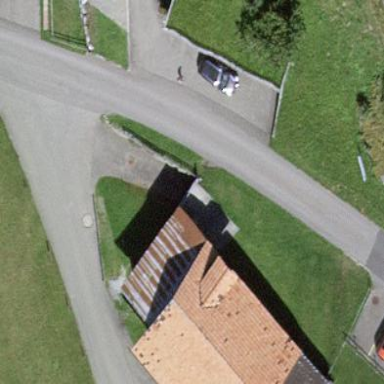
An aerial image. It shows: Barn.